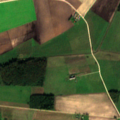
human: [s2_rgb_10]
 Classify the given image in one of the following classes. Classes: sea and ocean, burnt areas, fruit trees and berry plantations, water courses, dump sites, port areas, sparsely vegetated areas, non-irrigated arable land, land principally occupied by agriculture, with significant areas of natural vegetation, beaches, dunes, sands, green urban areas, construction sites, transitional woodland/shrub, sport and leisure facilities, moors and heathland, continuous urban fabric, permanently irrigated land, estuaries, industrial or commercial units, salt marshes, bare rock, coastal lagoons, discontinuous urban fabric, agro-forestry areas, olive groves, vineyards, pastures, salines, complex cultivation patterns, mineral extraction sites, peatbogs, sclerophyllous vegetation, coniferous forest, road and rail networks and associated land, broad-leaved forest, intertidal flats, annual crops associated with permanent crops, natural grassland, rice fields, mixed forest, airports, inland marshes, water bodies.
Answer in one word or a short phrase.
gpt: non-irrigated arable land, pastures